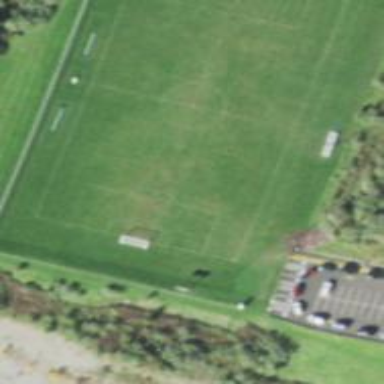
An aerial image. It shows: Lacrosse pitch for leisure land.